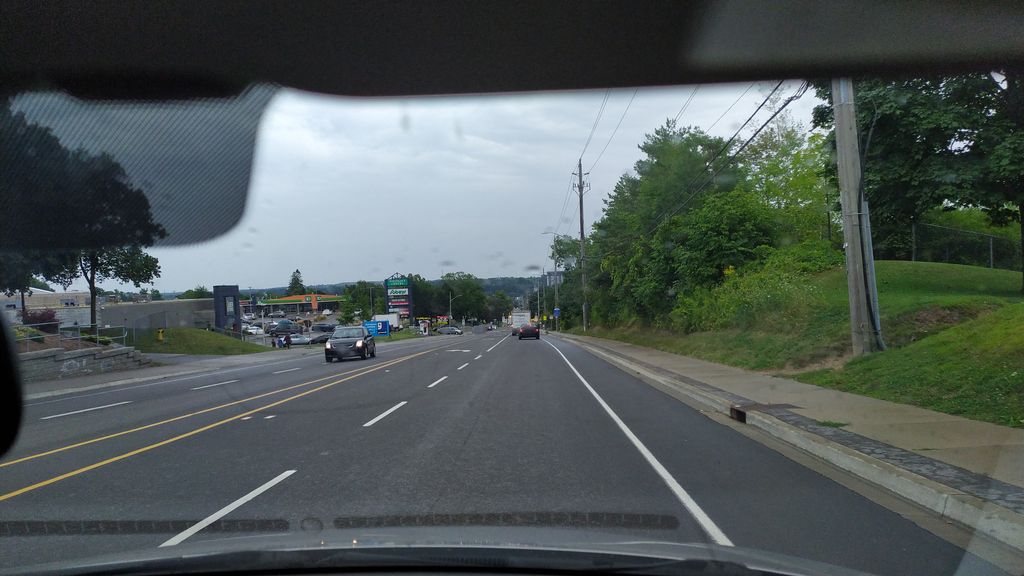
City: kitchener-waterloo